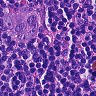
Metastatic tissue present: yes